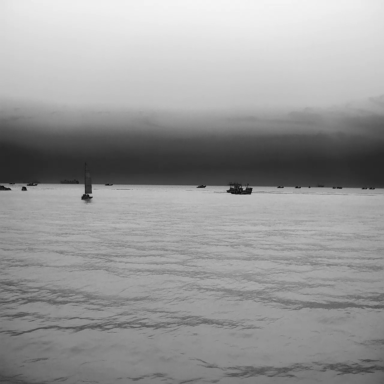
There are 15 objects shown in the infrared image, including a sailboat, a fishing_boat, and 13 bulk_carriers.